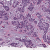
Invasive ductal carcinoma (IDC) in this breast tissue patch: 1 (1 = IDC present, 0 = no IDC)